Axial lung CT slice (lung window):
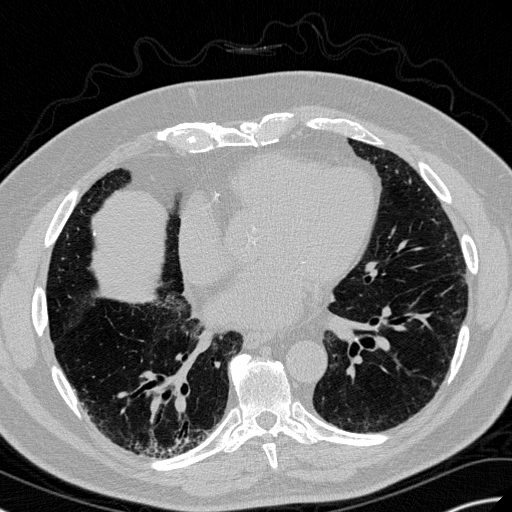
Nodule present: no